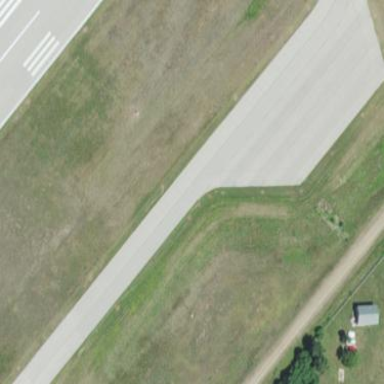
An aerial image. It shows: Apron at the airport.